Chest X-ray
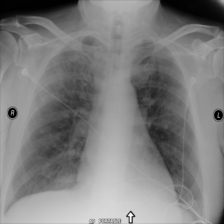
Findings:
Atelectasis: negative
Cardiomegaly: negative
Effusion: positive
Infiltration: negative
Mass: negative
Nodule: negative
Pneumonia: negative
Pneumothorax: negative
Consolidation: negative
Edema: negative
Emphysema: negative
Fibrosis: negative
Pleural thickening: negative
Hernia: negative